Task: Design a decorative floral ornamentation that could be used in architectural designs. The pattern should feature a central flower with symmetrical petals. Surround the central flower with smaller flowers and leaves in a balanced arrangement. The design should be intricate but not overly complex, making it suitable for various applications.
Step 409:
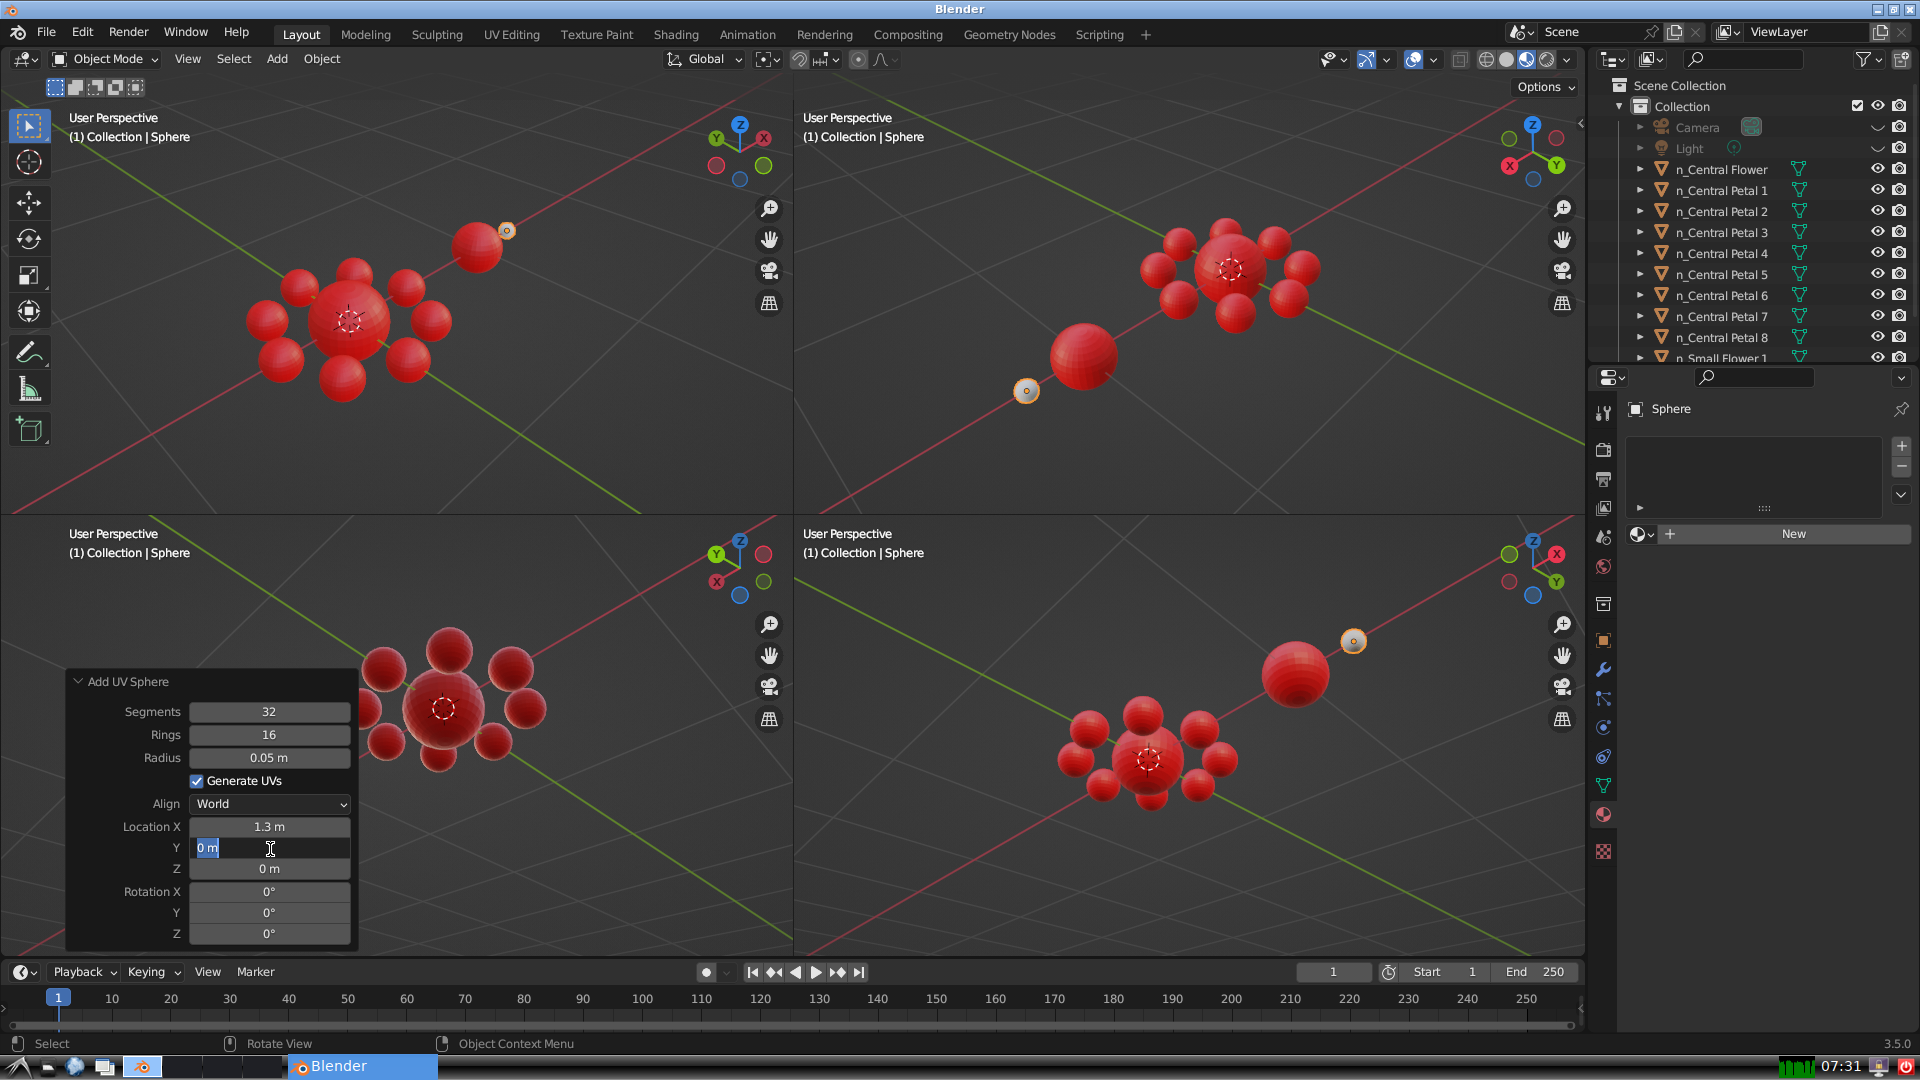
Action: input_text: 0.0